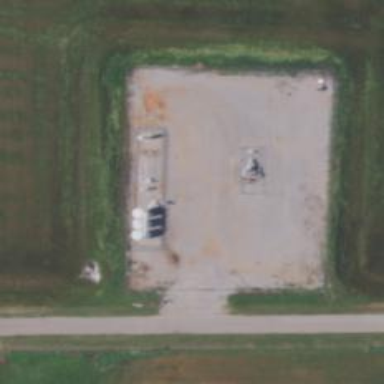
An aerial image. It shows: Petroleum well.